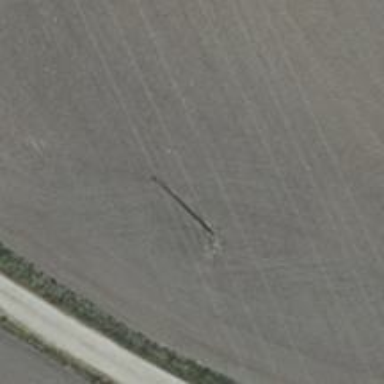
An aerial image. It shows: Minor power line.